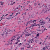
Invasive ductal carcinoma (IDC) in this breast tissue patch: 1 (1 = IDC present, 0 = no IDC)